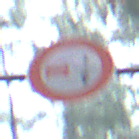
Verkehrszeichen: VerbotUeberholenEinspurigeFahrzeuge
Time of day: SunriseSunset
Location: Outdoor (Nature)
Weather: NotSpecified
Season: Autumn
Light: Natural